Brain MRI, t1w sequence, axial 2D slice.
Patient: age 34, sex M, weight 90 kg, height 1.9 m
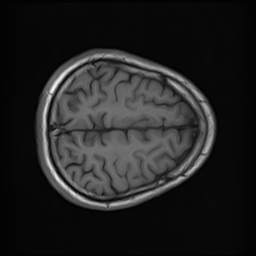